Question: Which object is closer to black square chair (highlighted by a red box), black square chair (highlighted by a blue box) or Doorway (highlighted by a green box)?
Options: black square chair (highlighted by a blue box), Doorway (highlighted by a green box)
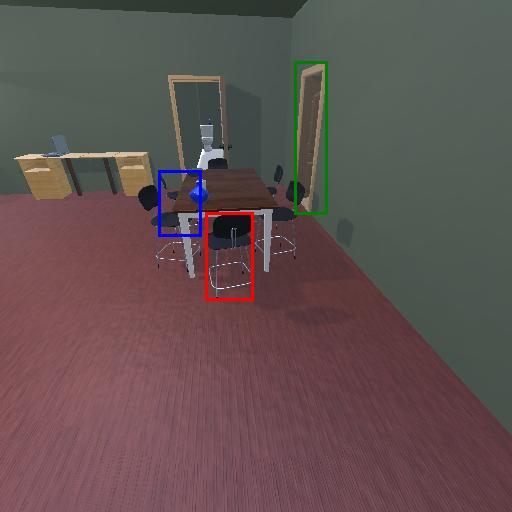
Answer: black square chair (highlighted by a blue box)